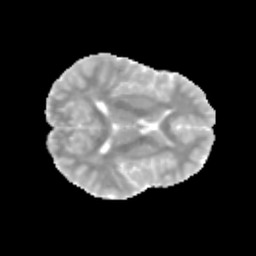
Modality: MD
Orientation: axial
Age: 12
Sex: male
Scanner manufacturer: siemens
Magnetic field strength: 3 T
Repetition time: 3.8 s
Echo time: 0.07 s